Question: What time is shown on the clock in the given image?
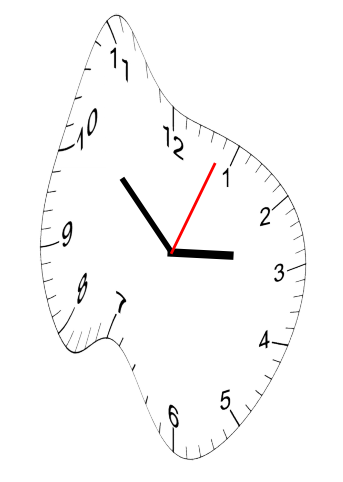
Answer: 02:52:04